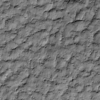
Label: not_dusty